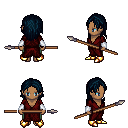
a pixel art fantasy rpg character, female body template, human, dark skin, red robe, teal pants, raven long hairstyle, white cloth bracers, gold boots, spear, four views (front, back, left, right), 2x2 character sprite sheet, small pixel art, hard edges, no anti-aliasing